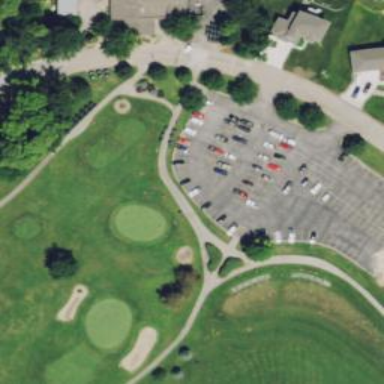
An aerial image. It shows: Path used for both walking and golf.